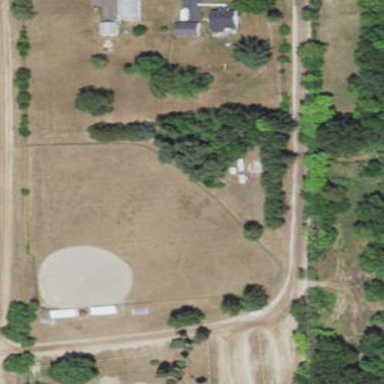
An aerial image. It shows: Baseball pitch for leisure and sports activities.